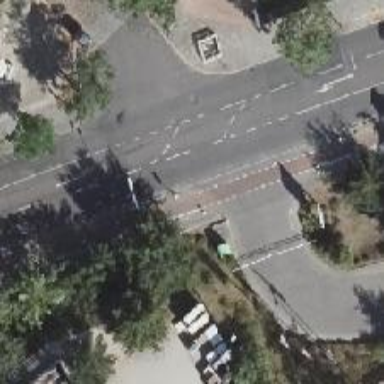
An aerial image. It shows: Secondary road with asphalt surface. There are sidewalks on both sides and track cycleway on the left.